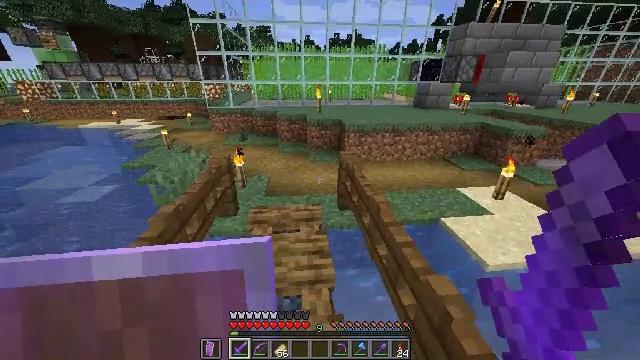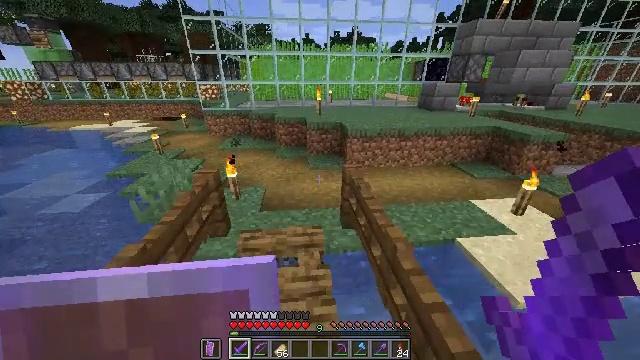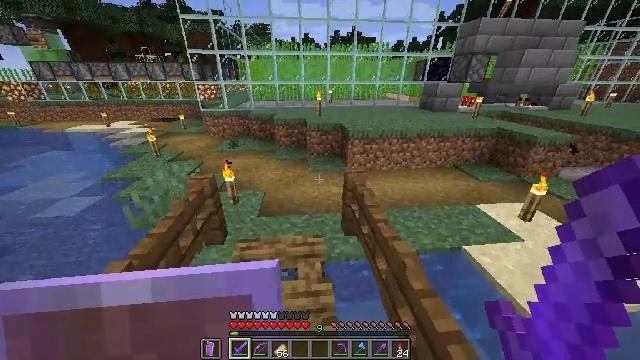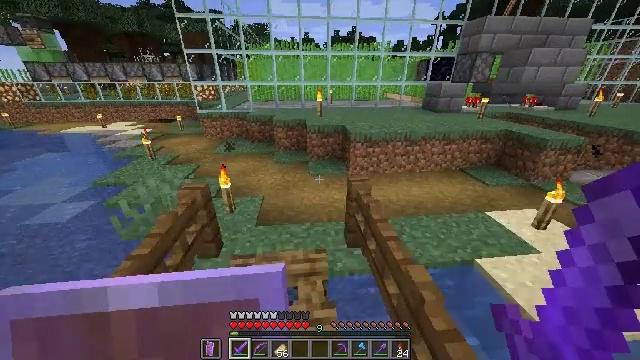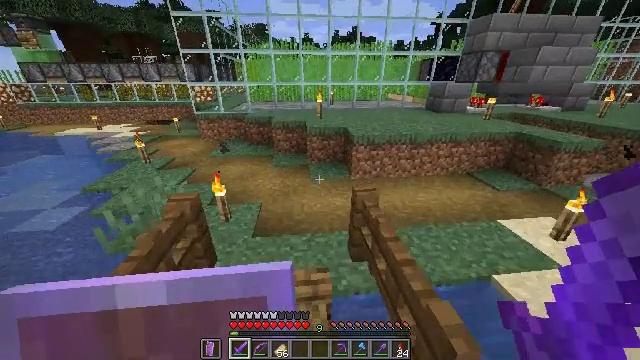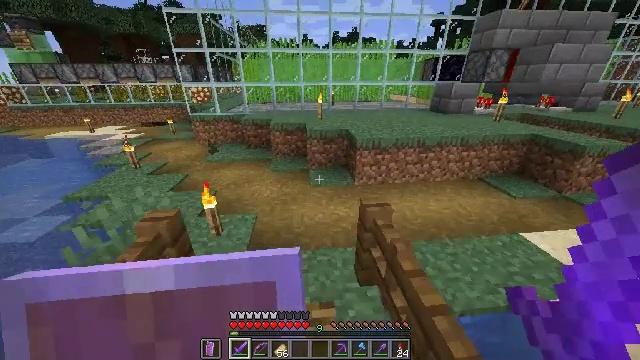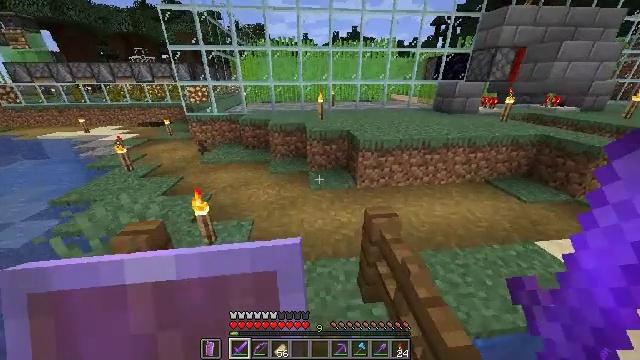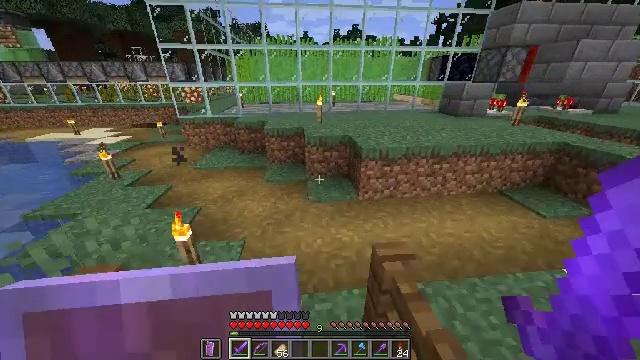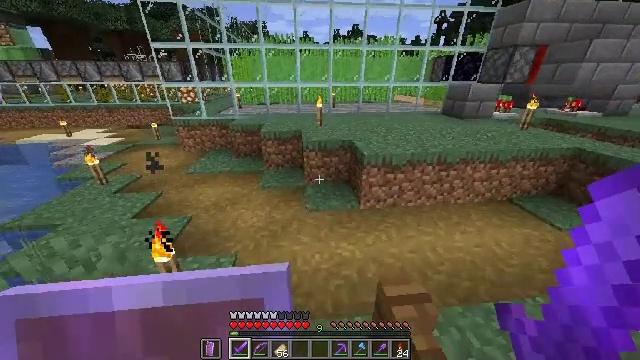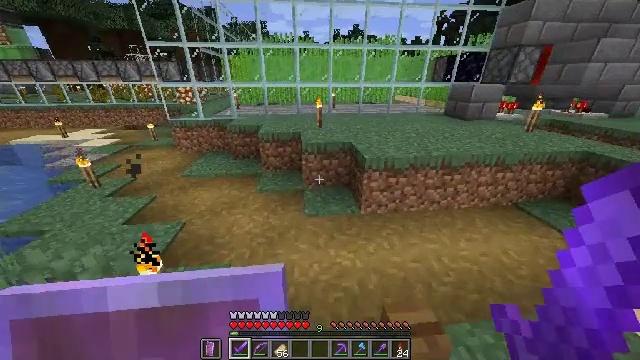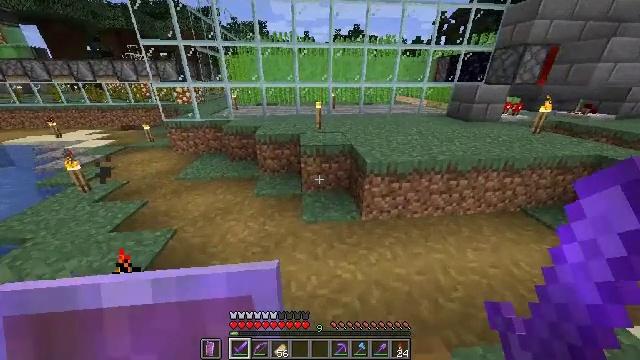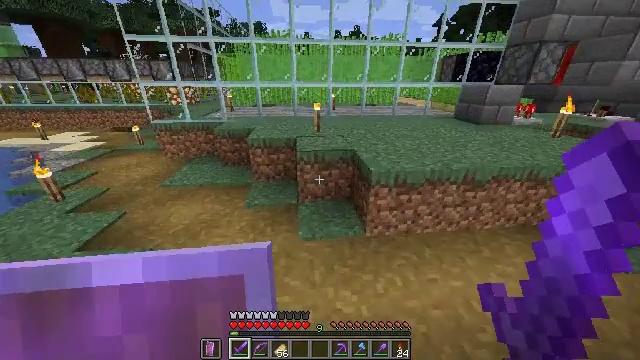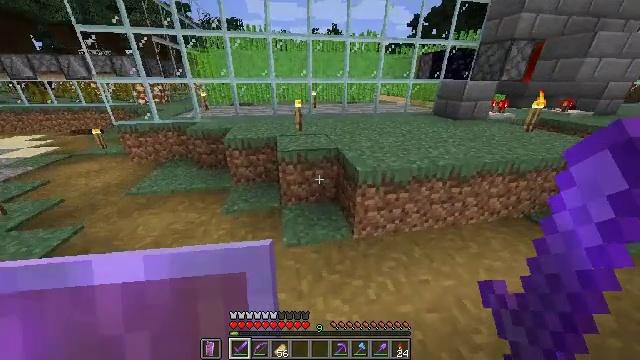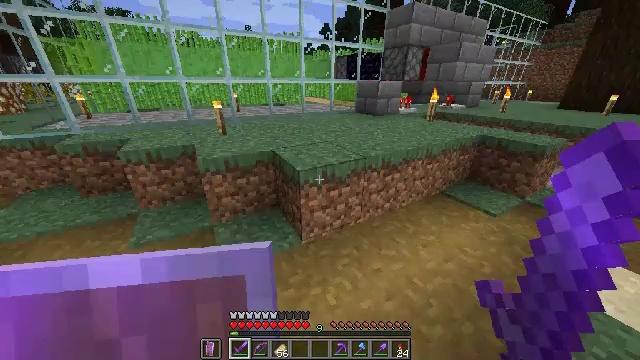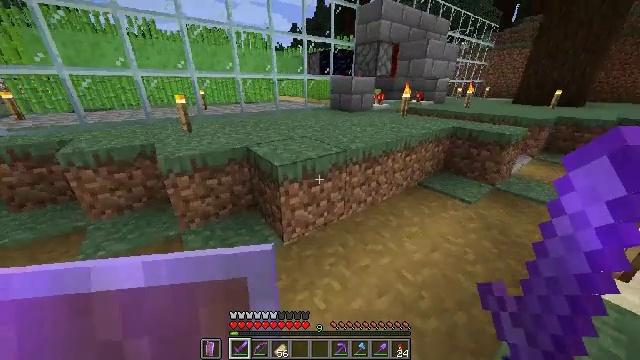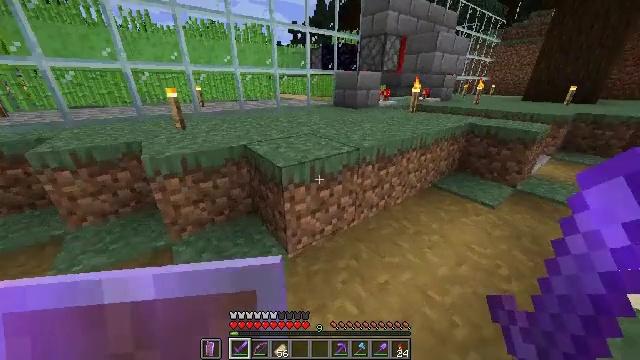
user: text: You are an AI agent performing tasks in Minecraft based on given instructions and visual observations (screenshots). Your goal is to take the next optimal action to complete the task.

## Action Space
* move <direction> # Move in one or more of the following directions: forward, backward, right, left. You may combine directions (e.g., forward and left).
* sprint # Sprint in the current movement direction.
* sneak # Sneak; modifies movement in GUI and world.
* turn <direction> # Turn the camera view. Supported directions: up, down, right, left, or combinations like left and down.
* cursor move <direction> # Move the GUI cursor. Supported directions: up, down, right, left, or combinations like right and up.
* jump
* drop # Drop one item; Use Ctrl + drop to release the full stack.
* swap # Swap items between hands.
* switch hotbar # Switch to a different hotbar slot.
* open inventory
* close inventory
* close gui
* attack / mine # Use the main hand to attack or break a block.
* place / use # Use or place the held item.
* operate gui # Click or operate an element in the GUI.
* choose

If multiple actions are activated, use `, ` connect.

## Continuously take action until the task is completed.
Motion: motion action
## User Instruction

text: Break the spruce trapdoor from a structure.
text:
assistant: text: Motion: move forward, sprint
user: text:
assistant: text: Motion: move forward, sprint
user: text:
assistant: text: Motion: move forward, sprint
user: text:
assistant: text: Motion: move forward, sprint
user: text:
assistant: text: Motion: move forward, sprint
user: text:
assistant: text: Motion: move forward, sprint
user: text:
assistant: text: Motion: move forward, sprint
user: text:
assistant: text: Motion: move forward, sprint
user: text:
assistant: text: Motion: move forward, sprint
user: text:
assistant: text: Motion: move forward, sprint
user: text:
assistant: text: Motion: move forward, sprint
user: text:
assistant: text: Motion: move forward, sprint, turn right
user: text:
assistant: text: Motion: move forward, sprint, turn right
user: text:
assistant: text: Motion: move forward, sprint, turn right
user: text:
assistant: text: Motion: move forward, sprint
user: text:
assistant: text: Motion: move forward, sprint, jump
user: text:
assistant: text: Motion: move forward, sprint, jump
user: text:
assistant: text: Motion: move forward, sprint, jump
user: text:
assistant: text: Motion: move forward, sprint, jump
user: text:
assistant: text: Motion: move forward, sprint, jump
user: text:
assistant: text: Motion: move forward, sprint
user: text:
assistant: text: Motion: move forward, sprint
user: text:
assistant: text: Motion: move forward, sprint, turn right
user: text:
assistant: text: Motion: move forward, sprint, turn right and down
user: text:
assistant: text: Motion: move forward, sprint, turn right
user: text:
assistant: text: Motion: move forward, sprint
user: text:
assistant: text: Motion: move forward, sprint
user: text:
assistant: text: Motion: move forward, sprint
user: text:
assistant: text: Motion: move forward, sprint
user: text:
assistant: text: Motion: move forward, sprint